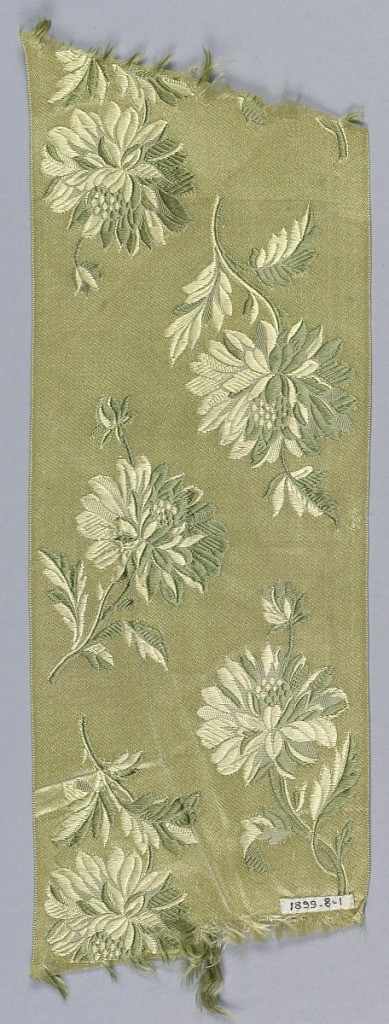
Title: Ribbon fragment
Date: late 19th century
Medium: silk Technique: woven
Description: Olive satin ground with chrysanthemums facing in two different directions.